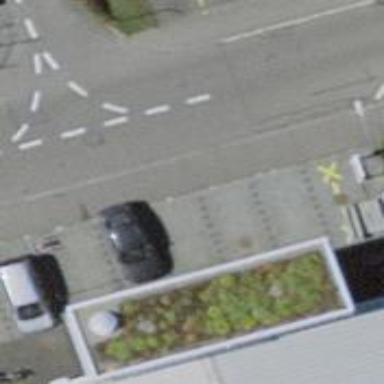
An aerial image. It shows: Kerb barrier.